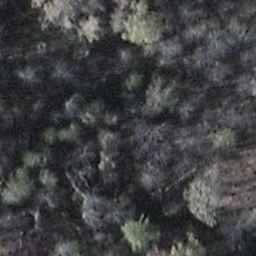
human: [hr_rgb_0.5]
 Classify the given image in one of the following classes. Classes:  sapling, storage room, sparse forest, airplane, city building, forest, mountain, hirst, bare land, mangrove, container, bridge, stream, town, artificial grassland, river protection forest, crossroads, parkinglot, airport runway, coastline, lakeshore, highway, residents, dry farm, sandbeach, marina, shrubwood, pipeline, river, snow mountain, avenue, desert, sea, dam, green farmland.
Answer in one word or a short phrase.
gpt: shrubwood